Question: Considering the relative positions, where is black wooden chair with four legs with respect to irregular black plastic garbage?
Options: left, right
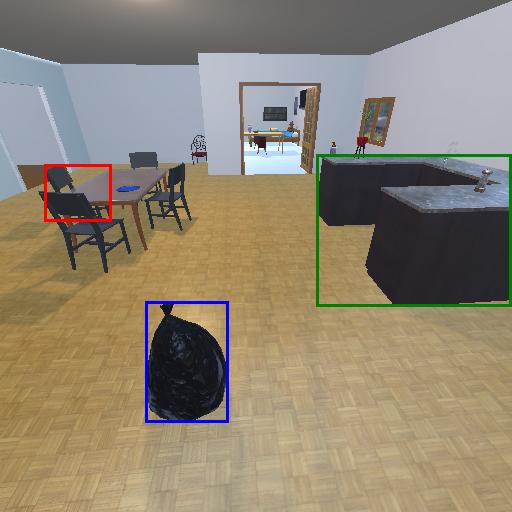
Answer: left